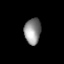
Tissue: lung
Cell type: Myeloid cells
Senescence score: 0.5548
Nuclear area (px): 415
Mean DAPI intensity: 143.27